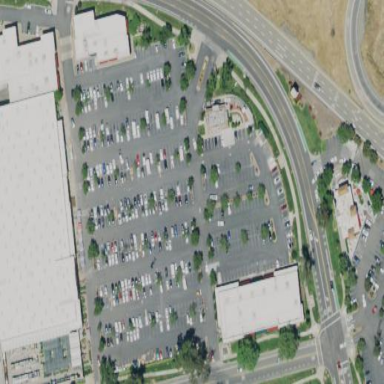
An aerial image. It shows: Retail area.